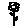
Label: flower